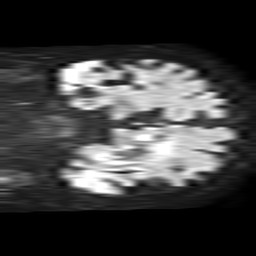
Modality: TRACE
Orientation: coronal
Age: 83
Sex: male
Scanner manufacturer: philips
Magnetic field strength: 1.5 T
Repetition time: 4.6 s
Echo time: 0.08631 s